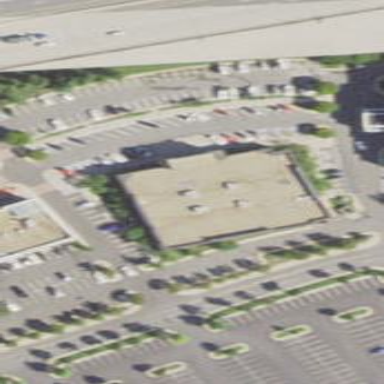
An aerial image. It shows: Retail building housing furniture shop.